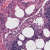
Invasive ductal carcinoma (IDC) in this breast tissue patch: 0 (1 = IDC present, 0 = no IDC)